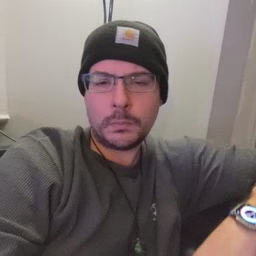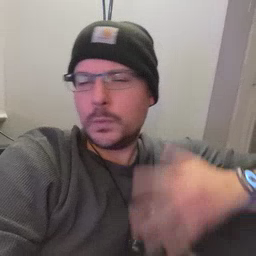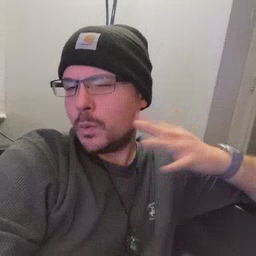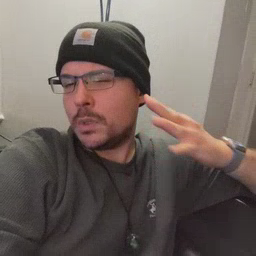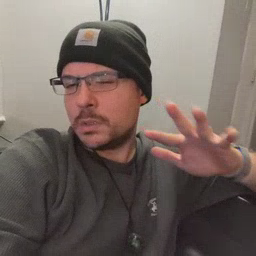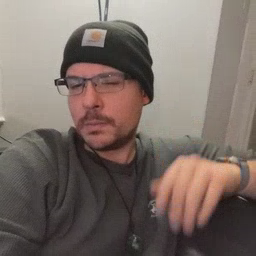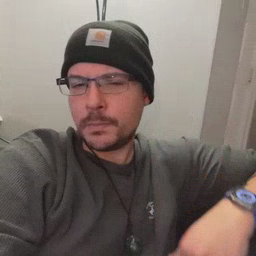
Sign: noisy